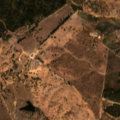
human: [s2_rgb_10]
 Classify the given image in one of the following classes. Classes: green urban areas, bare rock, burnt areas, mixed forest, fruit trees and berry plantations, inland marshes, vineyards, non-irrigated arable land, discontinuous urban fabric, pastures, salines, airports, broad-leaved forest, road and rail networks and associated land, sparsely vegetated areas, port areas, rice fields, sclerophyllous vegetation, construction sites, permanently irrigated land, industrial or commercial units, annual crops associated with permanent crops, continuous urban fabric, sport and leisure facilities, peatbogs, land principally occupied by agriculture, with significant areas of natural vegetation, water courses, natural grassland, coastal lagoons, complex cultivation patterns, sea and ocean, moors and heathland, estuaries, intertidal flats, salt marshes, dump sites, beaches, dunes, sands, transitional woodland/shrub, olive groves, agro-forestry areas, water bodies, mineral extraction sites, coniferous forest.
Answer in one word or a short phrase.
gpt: non-irrigated arable land, agro-forestry areas, broad-leaved forest